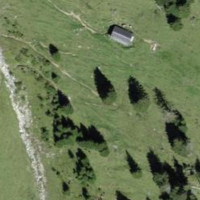
EUNIS habitat code: 23
Species observed at this site:
Pimpinella major